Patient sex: F
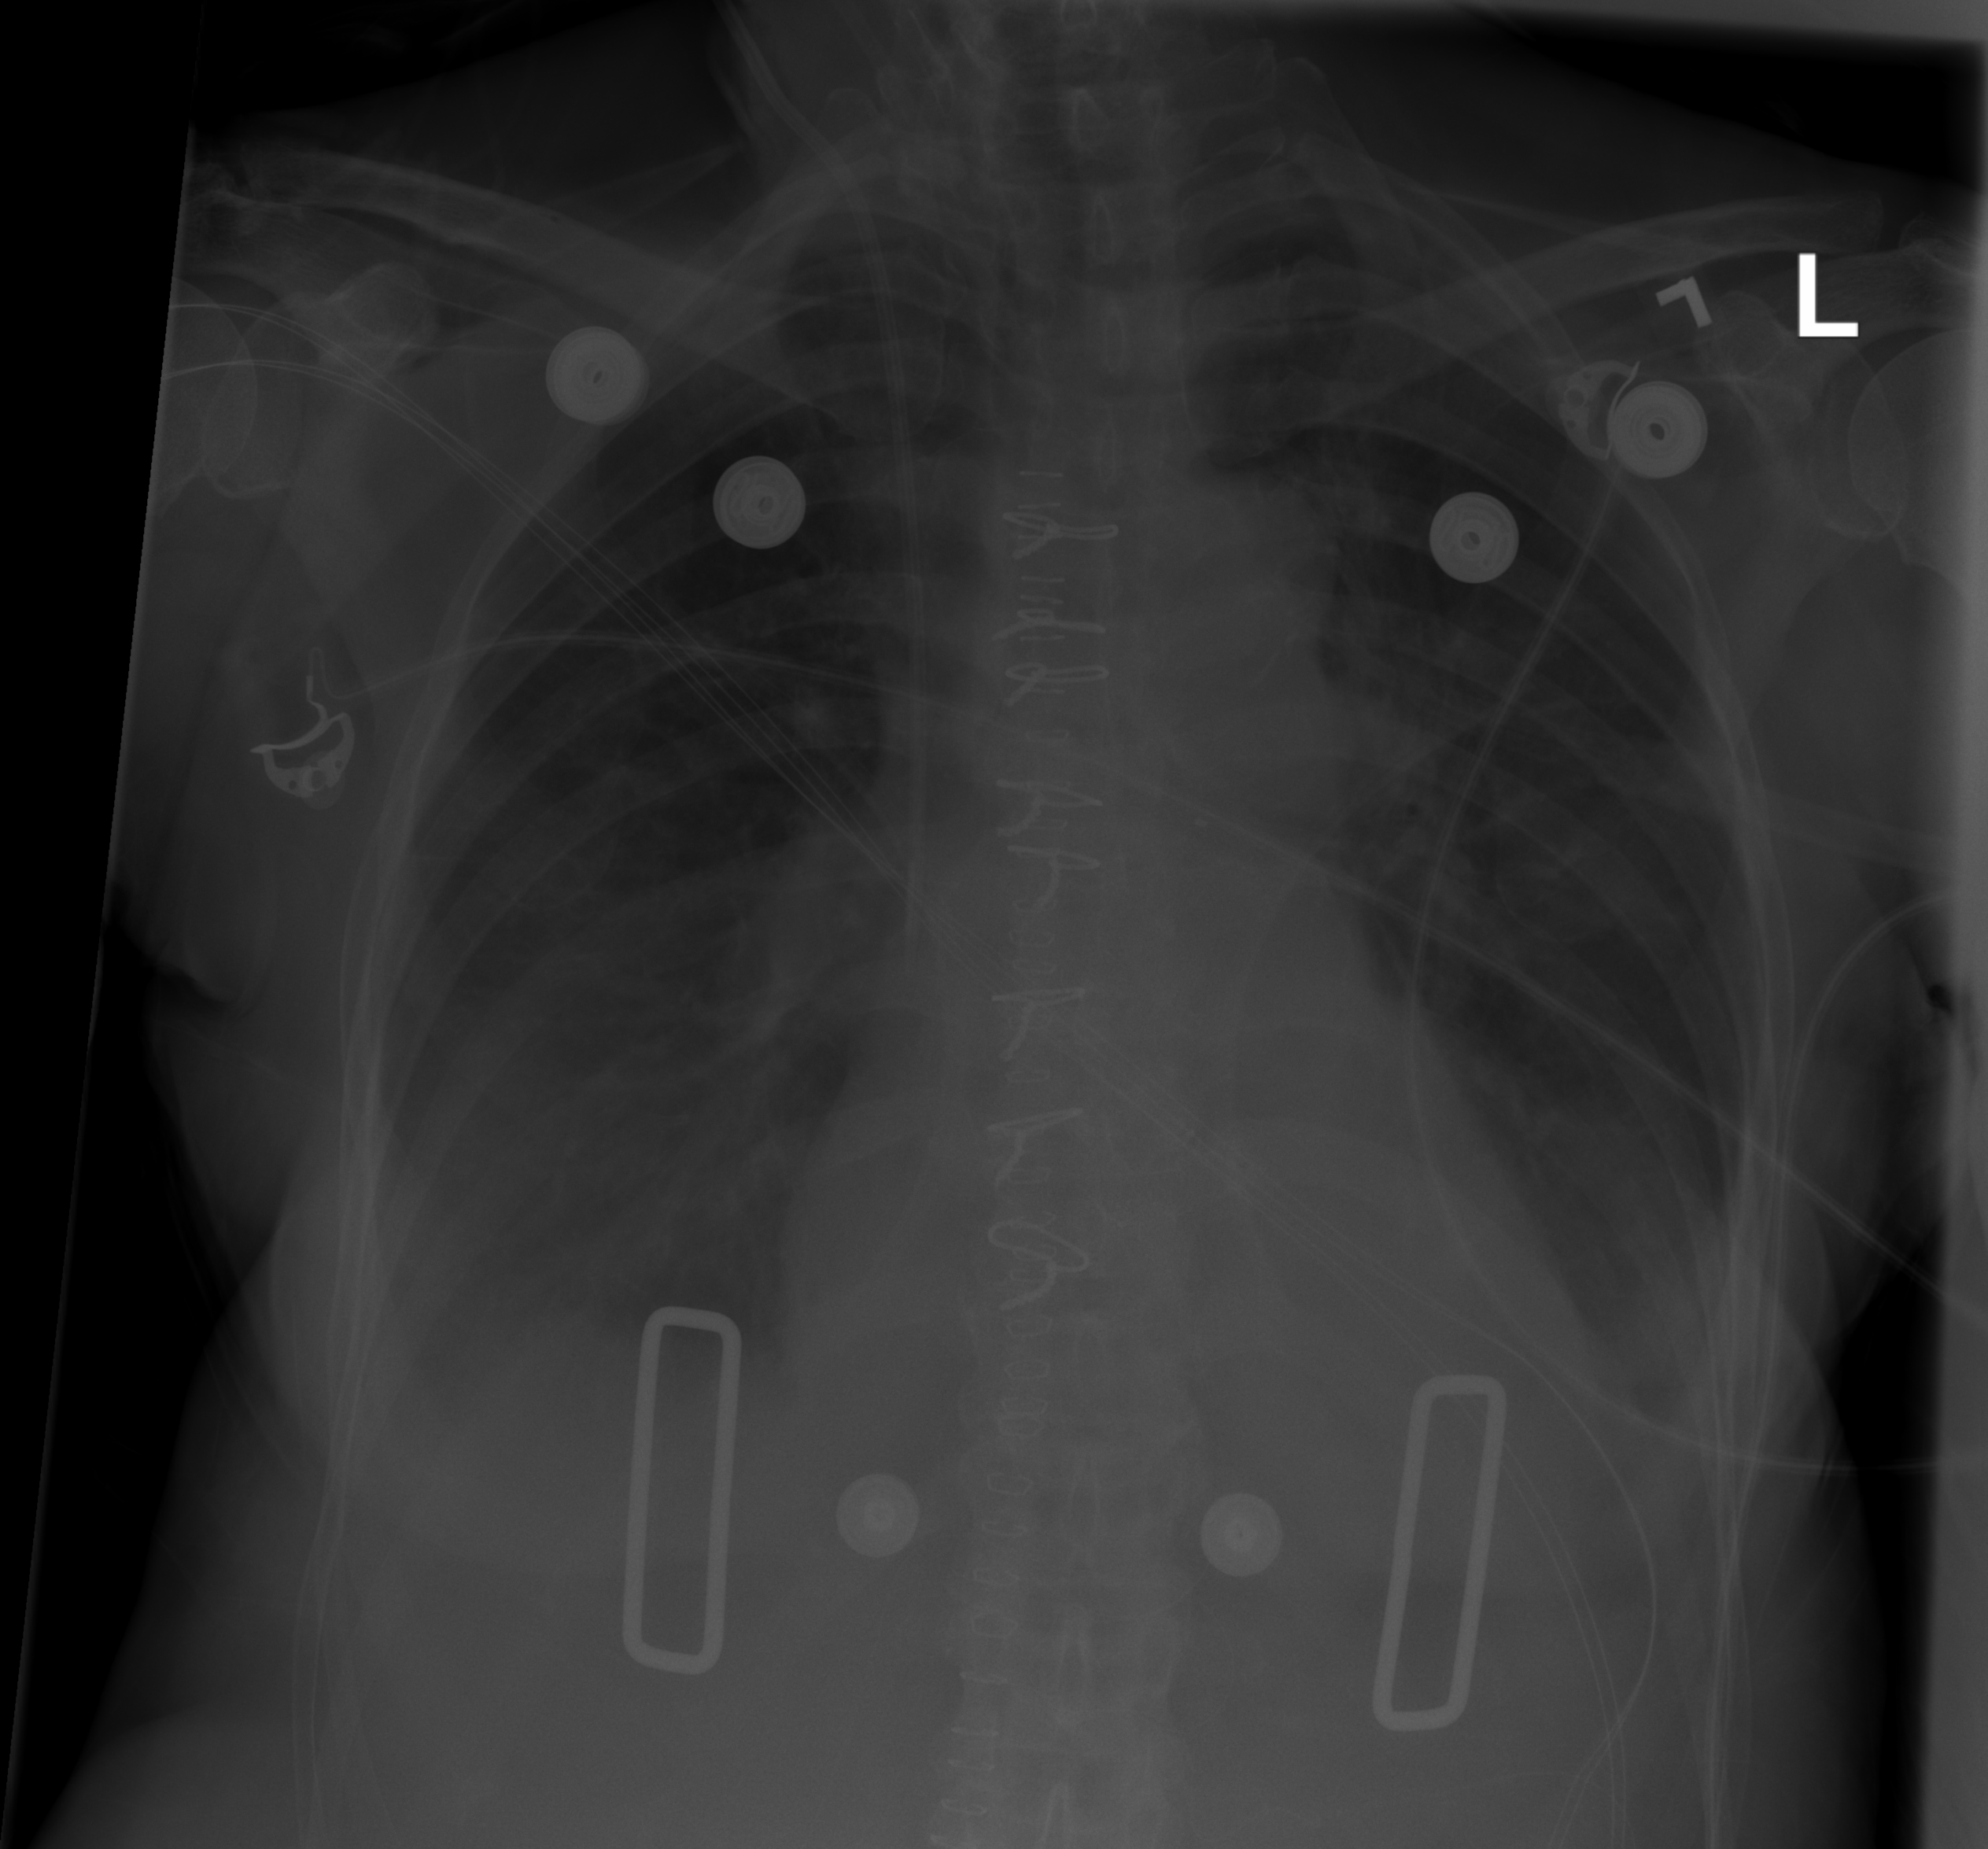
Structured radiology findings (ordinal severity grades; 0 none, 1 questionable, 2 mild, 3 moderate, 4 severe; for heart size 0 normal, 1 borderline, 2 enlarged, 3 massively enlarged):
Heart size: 1
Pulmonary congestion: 0
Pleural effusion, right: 2
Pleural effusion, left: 2
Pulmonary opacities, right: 0
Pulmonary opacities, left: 0
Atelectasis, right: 2
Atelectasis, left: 2